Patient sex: M
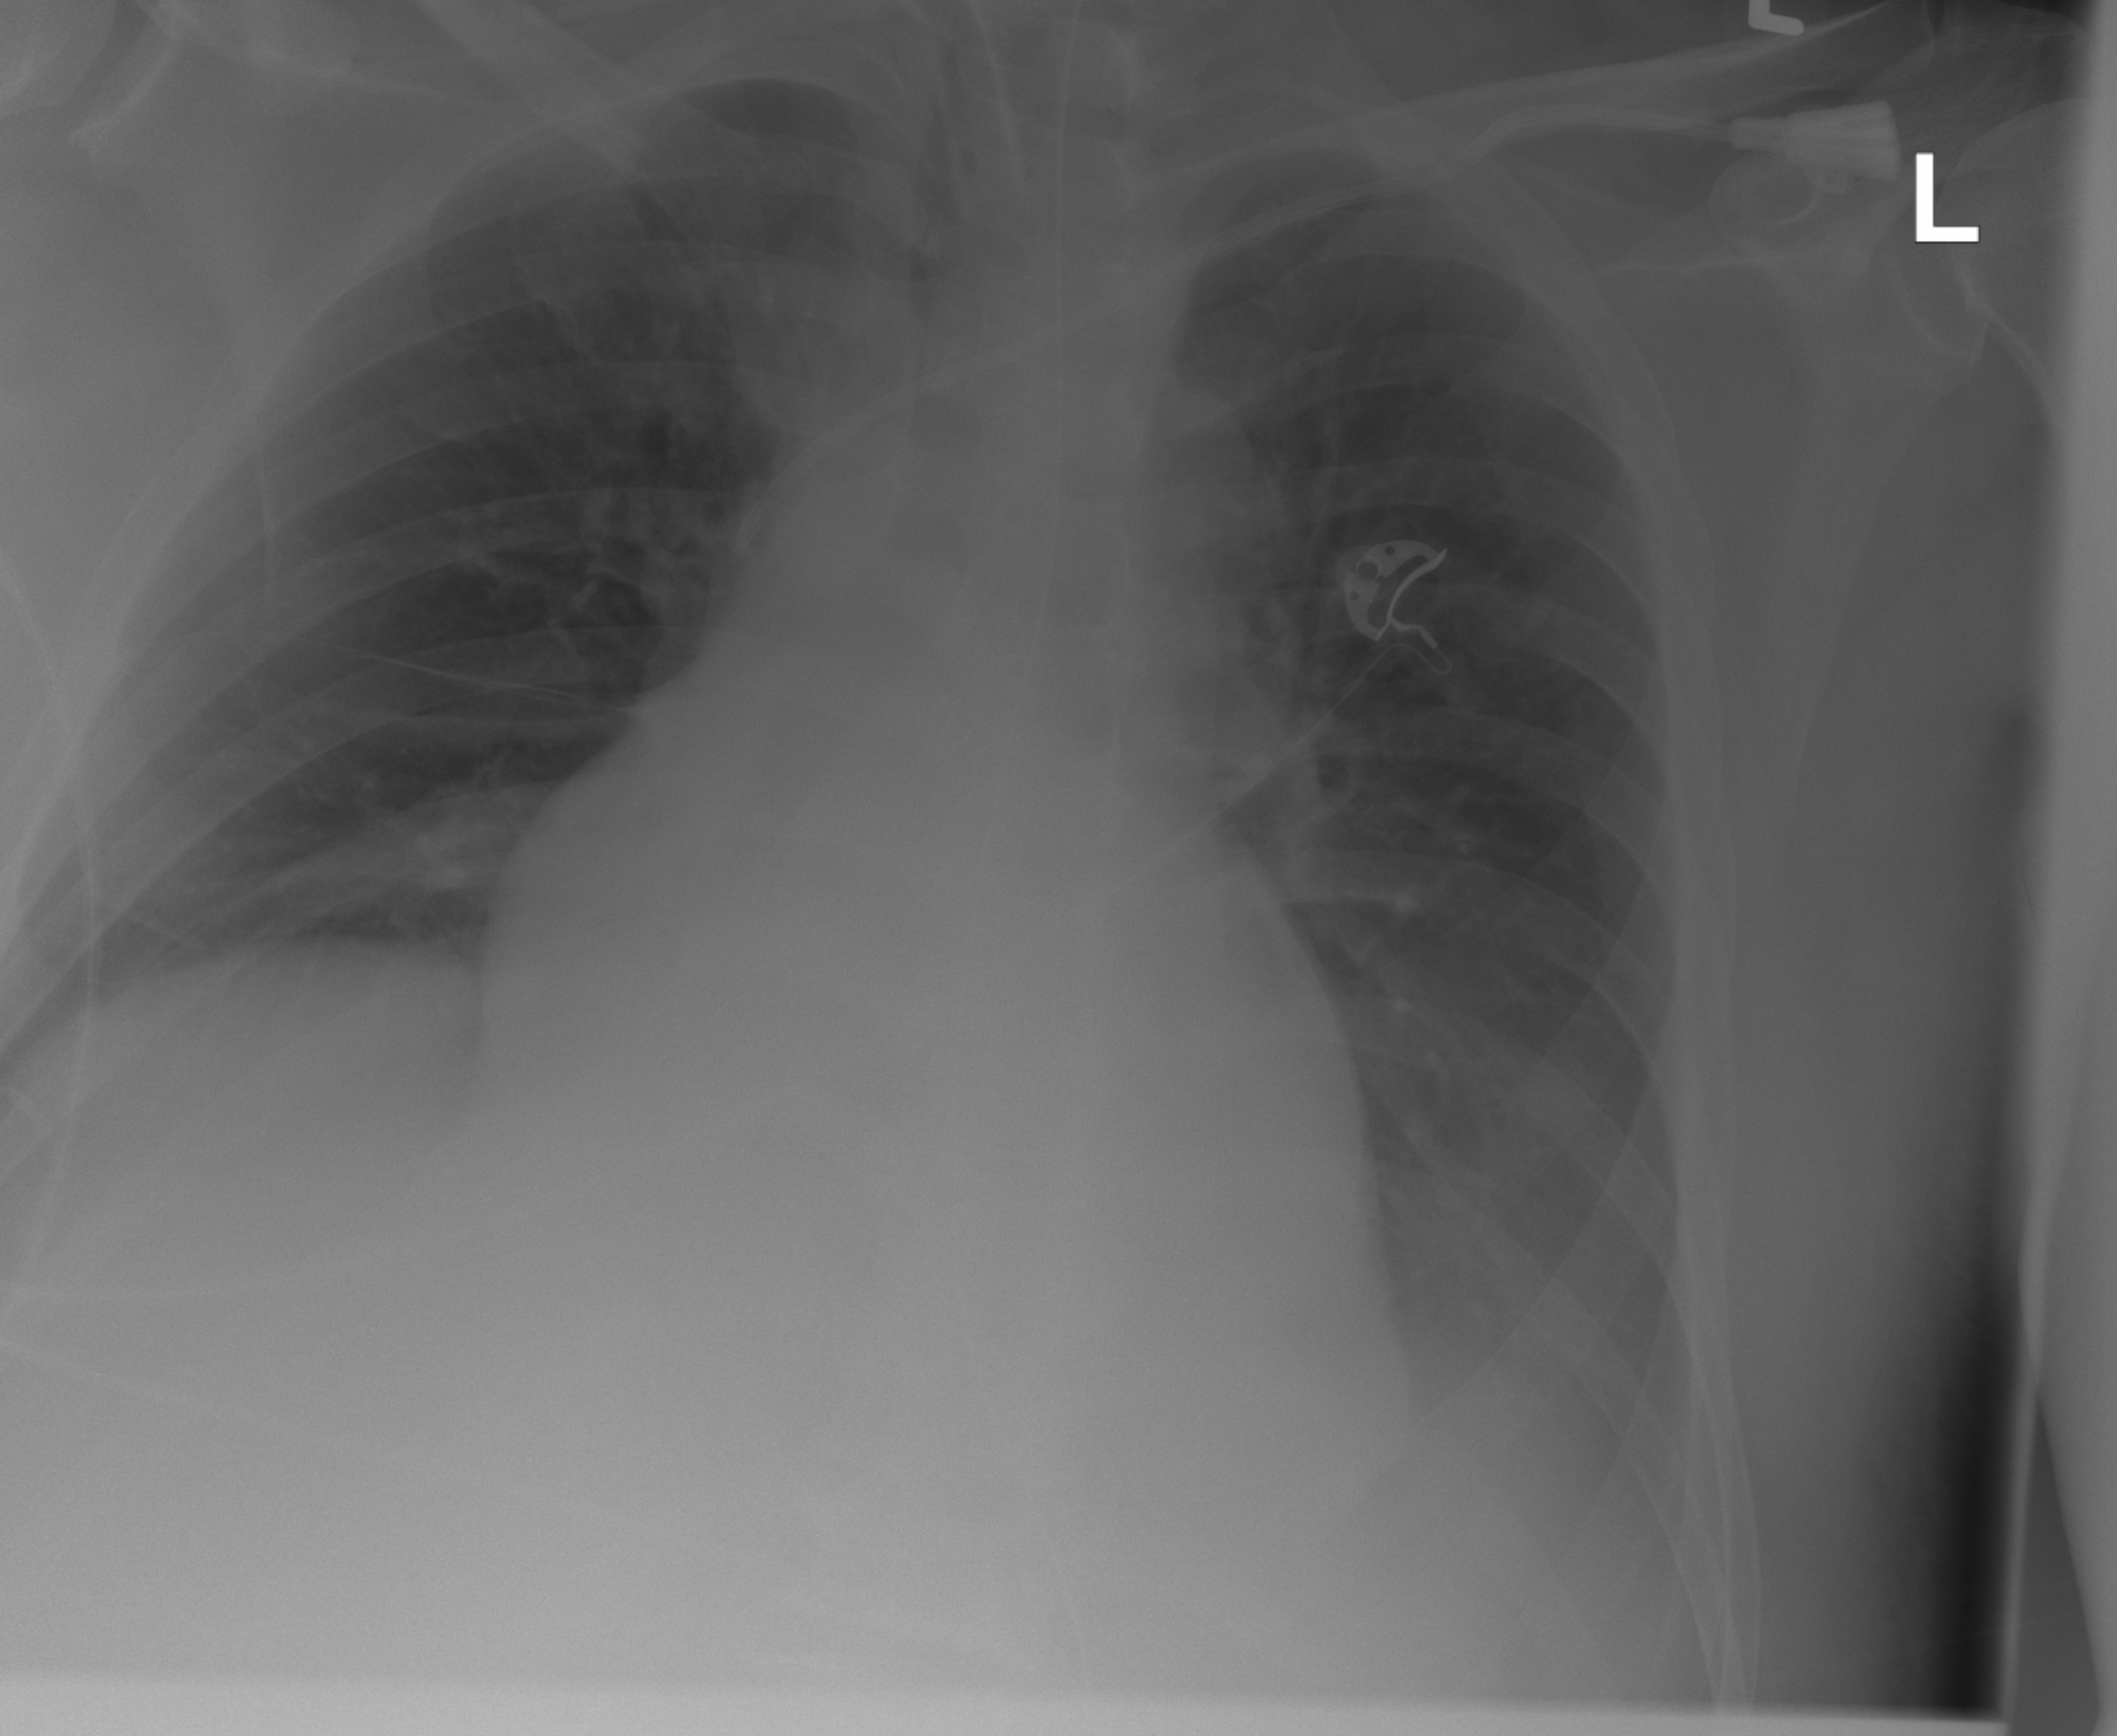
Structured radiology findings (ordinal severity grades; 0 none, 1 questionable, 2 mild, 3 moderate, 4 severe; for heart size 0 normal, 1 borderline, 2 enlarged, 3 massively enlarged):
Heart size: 2
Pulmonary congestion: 0
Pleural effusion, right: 0
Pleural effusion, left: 2
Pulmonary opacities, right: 2
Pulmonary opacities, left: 0
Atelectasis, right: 2
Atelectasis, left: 0